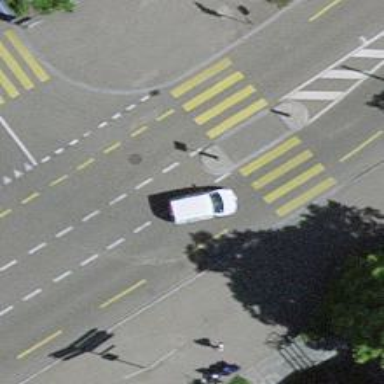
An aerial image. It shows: Asphalt footway with marked zebra crossing.